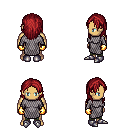
a pixel art fantasy rpg character, male body template, human, tanned skin, chain mail, teal pants, brunette long hairstyle, gold gloves, metal boots, four views (front, back, left, right), 2x2 character sprite sheet, small pixel art, hard edges, no anti-aliasing